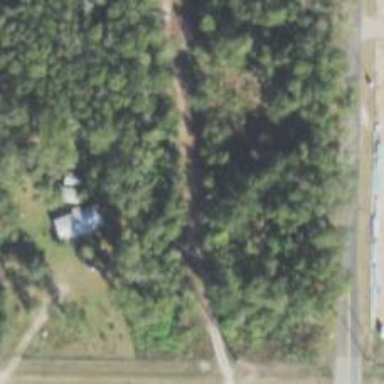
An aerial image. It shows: Driveway leading to service road.